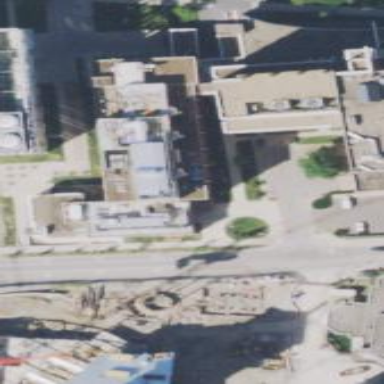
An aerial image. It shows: University building.